Current action and preconditions to check: path_clear

Your task: For each precondition in the list above, predict whether it will hold at this action.

Consider the current scene as observed from the mobile robot's camera, and analyze the predicted future states of all dynamic agents (e.g., people, animals, vehicles, or any moving entities) within the NEXT SECOND.

IMPORTANT: Only answer "very likely" if you are absolutely certain—based on strong, clear evidence—that a dynamic agent will violate the precondition in the predicted future state. Do NOT answer "very likely" for unlikely, ambiguous, or low-probability risks.

Ask yourself for each precondition: Is there a high probability, with clear and convincing evidence, that the predicted future states of any dynamic agent will interfere with the predicted future state of the currently executing action within the NEXT SECOND, causing that precondition to fail?

Assess the risk level based on these predictions. Use "likely" or "very likely" if motions create a clear risk of interference.

Use "neutral" or "improbable" if agents are nearby but their predicted paths are clearly diverging or non-conflicting.

Failure Risk Categories: "very improbable", "improbable", "neutral", "likely", "very likely"

Answer Format: Output ONLY the probability_of_failure value from these categories: "very improbable", "improbable", "neutral", "likely", "very likely"

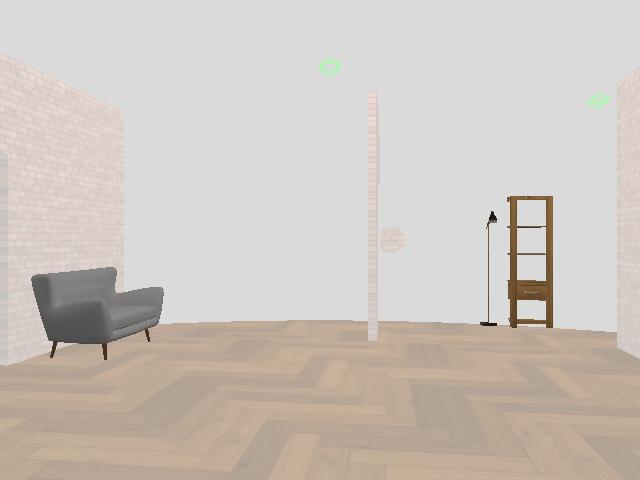

Answer: very improbable